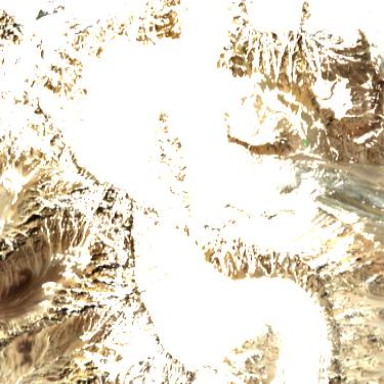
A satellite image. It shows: Majestic glacier in the distance.